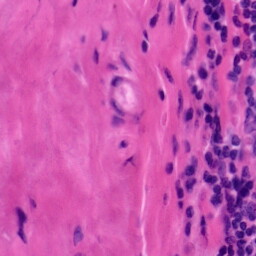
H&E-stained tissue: Tonsil